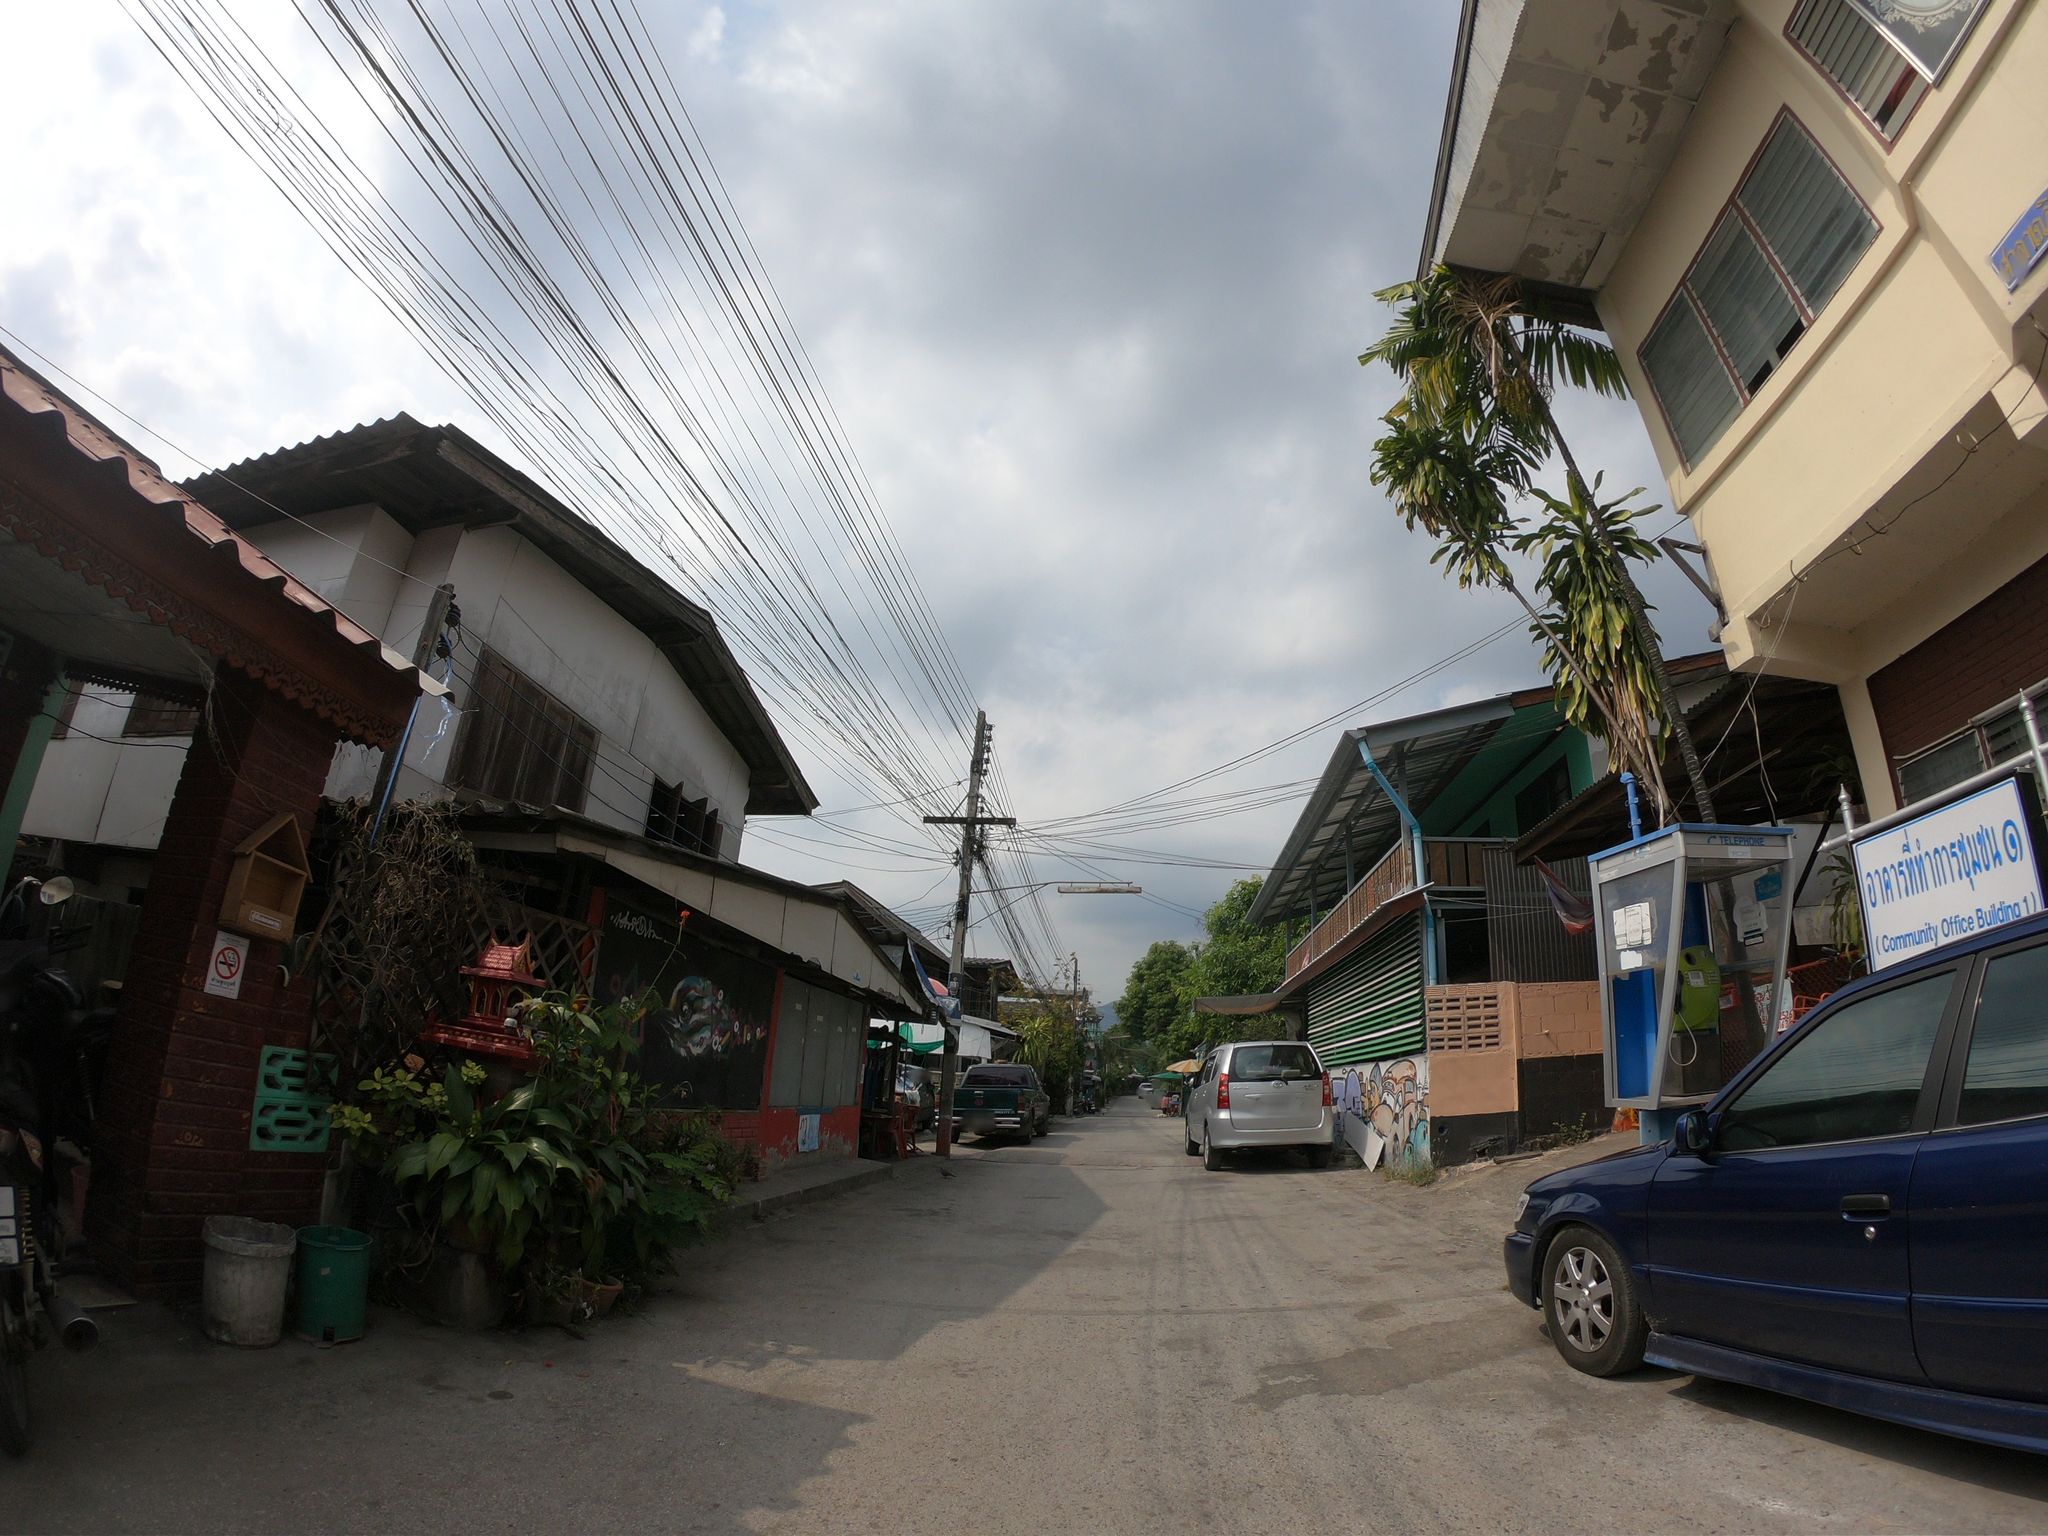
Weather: cloudy
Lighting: day
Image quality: good
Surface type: driving surface
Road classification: residential, path
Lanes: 1
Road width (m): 1.5
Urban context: semi-dense urban cluster
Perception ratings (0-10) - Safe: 6.65, Lively: 8.74, Beautiful: 1.67, Boring: 2.52, Depressing: 1.88, Wealthy: 3.15